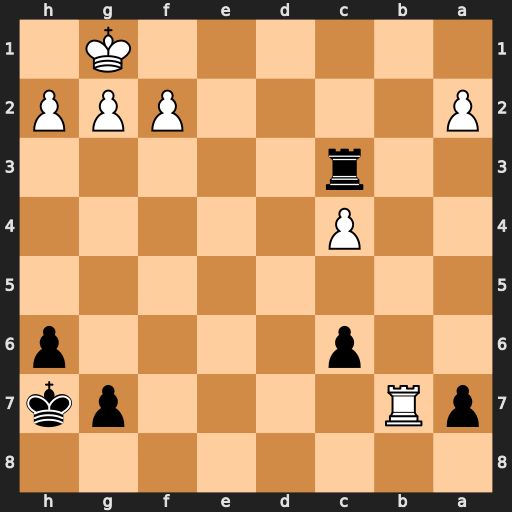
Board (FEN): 8/pR4pk/2p4p/8/2P5/2r5/P4PPP/6K1
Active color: b
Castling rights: -
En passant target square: -
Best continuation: Rc1#